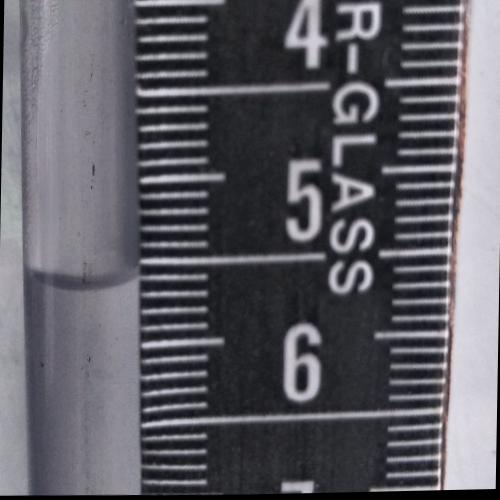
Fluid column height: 5.6 cm